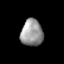
Tissue: lung
Cell type: Epithelial cells
Senescence score: 0.2368
Nuclear area (px): 581
Mean DAPI intensity: 149.824